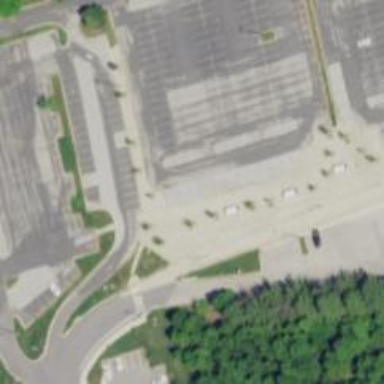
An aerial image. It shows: Parking space is available.